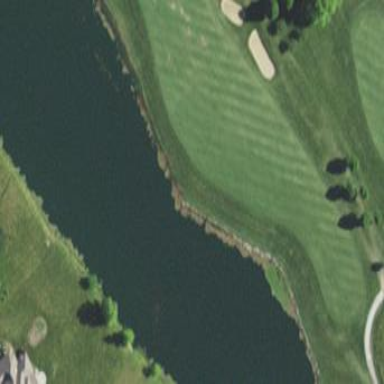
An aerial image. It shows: Scenic view of water hazard on golf course. The natural water feature adds beauty to the landscape.